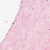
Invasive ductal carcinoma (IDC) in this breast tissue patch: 0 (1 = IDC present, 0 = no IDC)